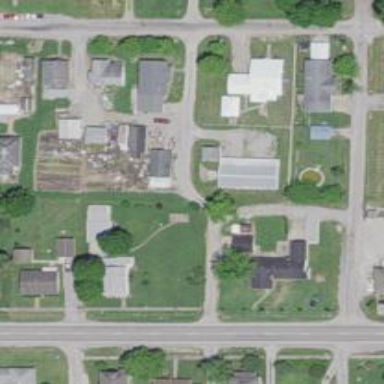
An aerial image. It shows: Alley classified as service road.